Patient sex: M
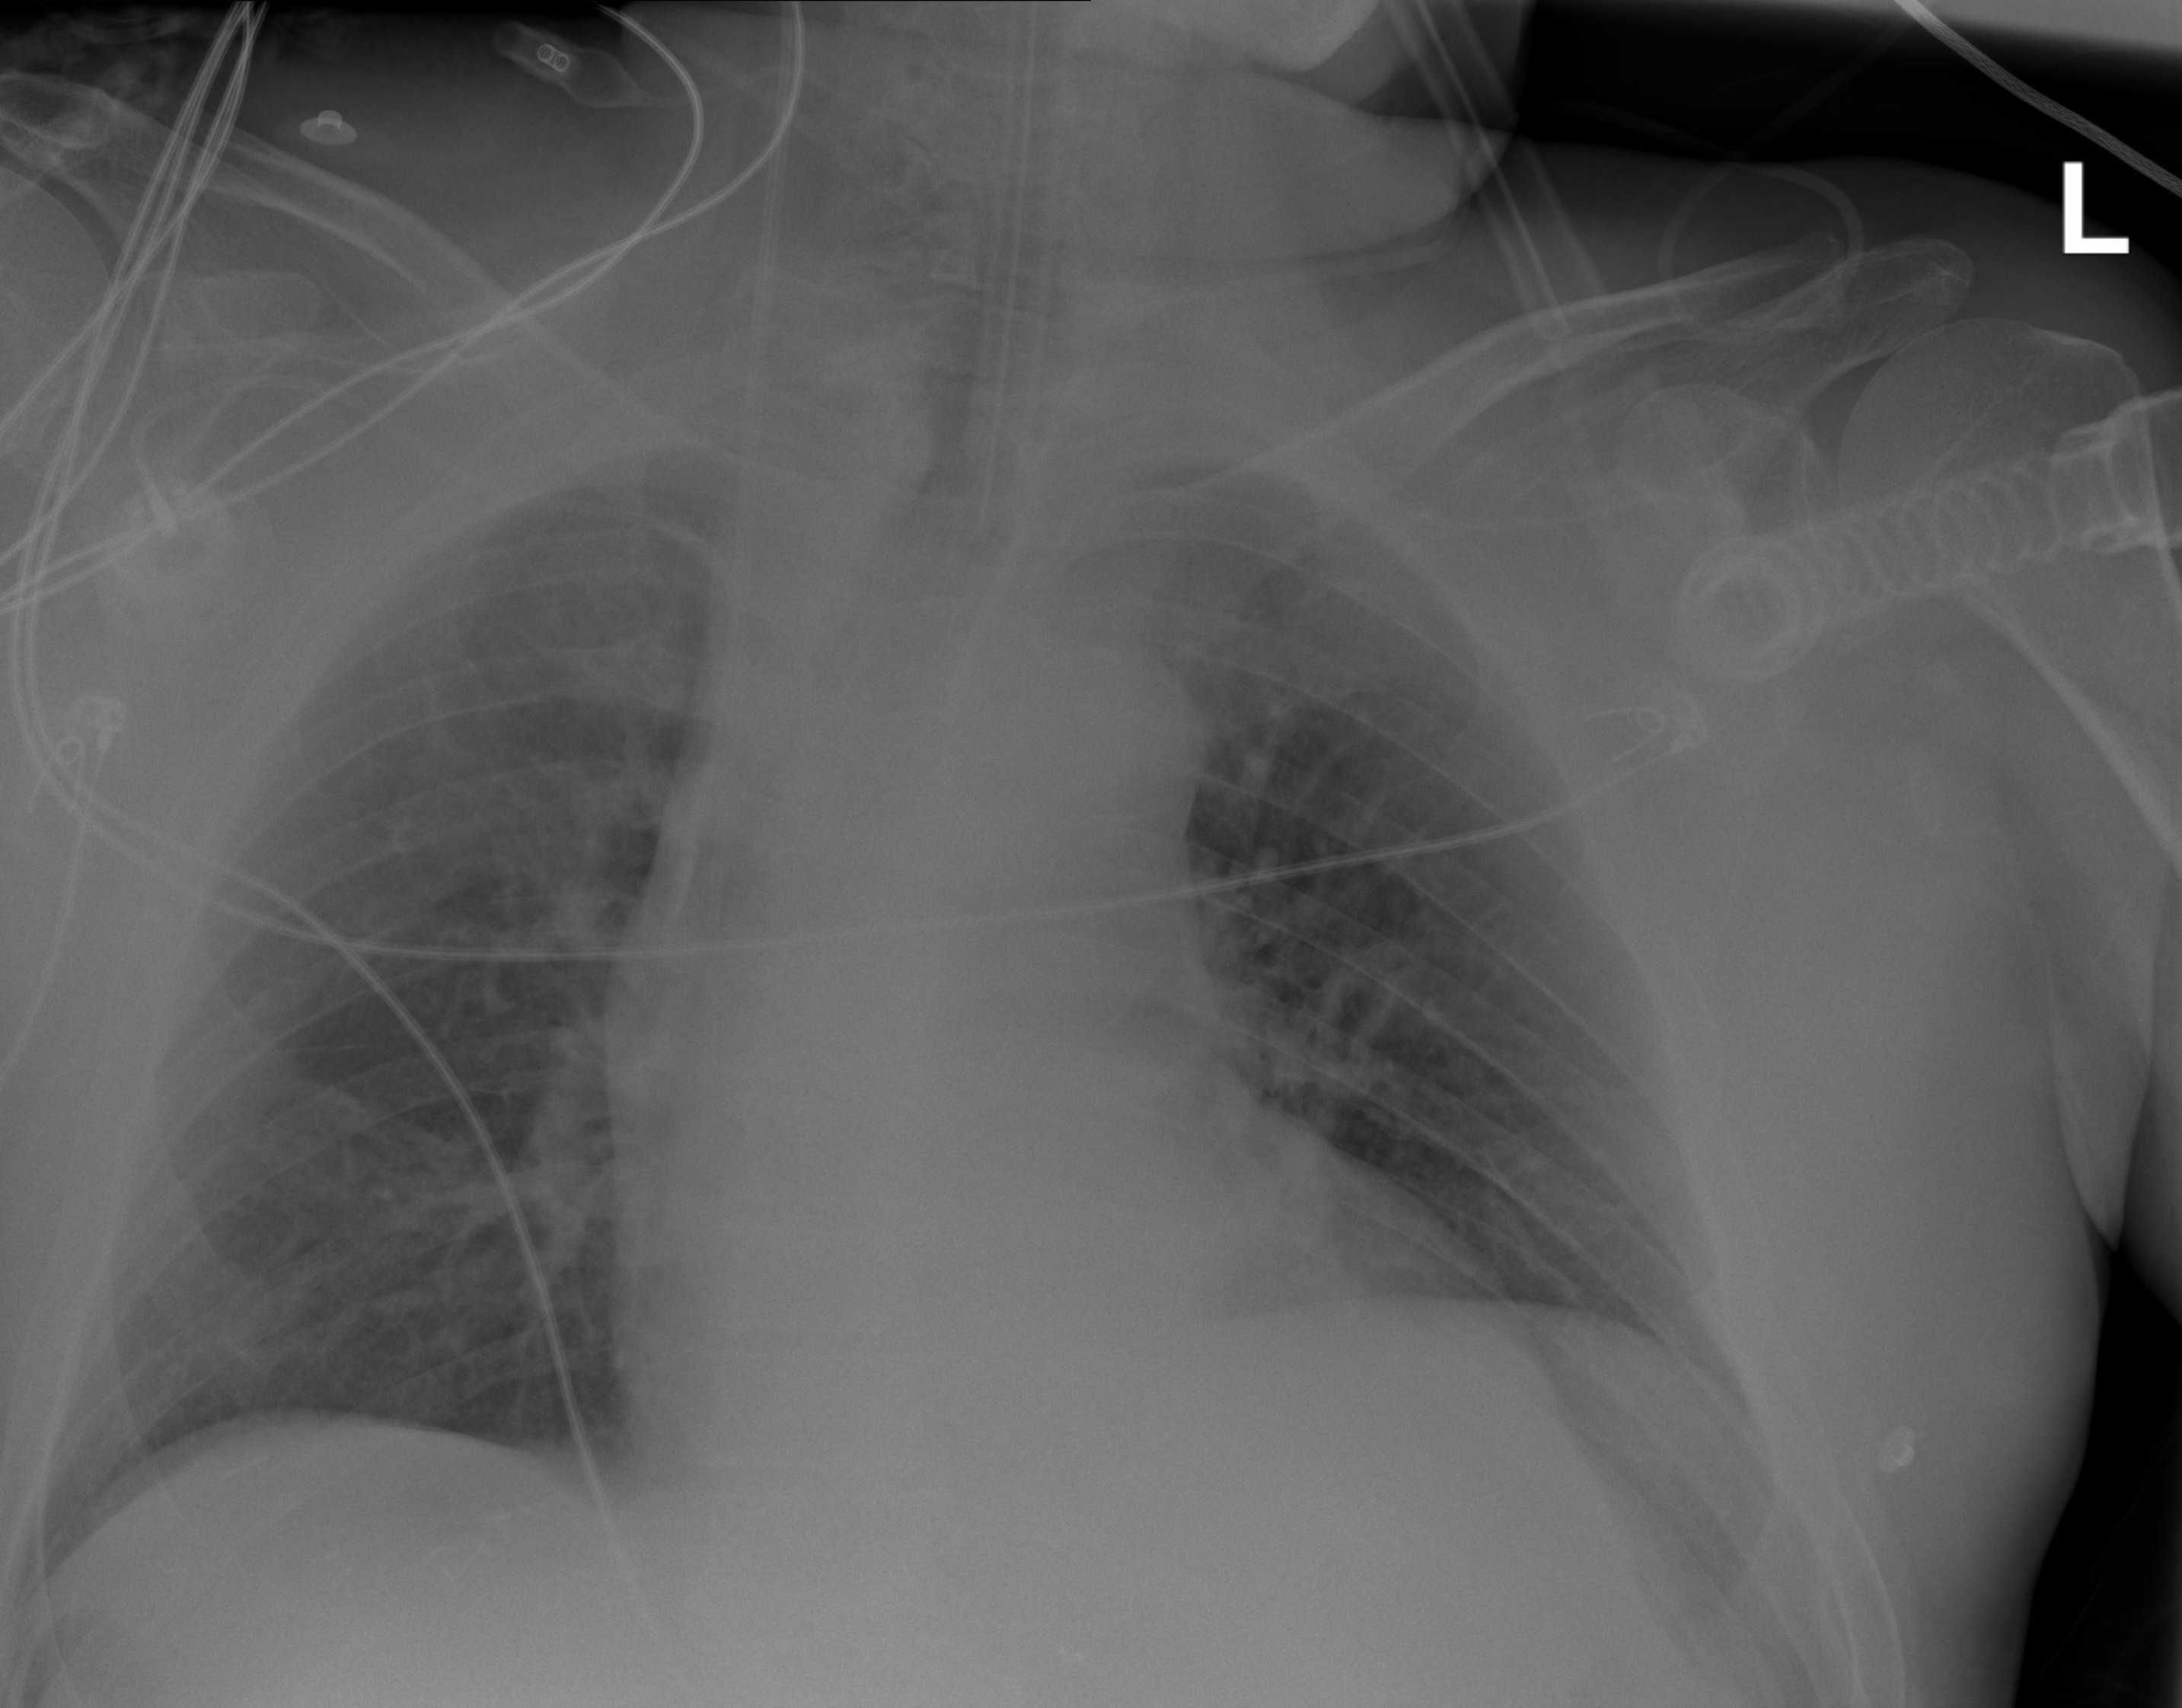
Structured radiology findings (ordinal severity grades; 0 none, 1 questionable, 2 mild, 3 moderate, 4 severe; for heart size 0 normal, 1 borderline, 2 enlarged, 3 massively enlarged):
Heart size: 1
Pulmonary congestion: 2
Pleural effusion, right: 0
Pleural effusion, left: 0
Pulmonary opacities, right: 0
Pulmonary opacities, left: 0
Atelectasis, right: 0
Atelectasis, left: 0